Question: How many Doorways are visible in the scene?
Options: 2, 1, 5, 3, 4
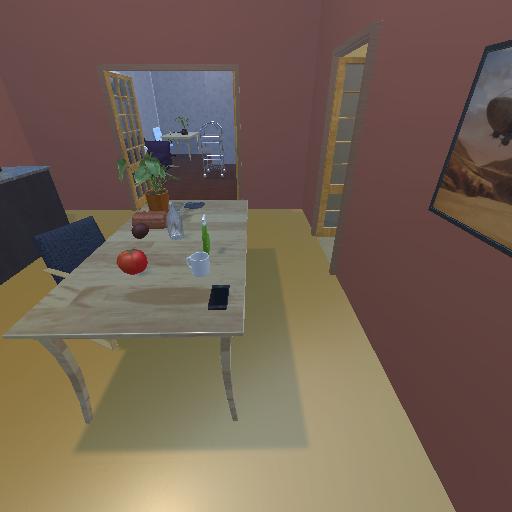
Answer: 2